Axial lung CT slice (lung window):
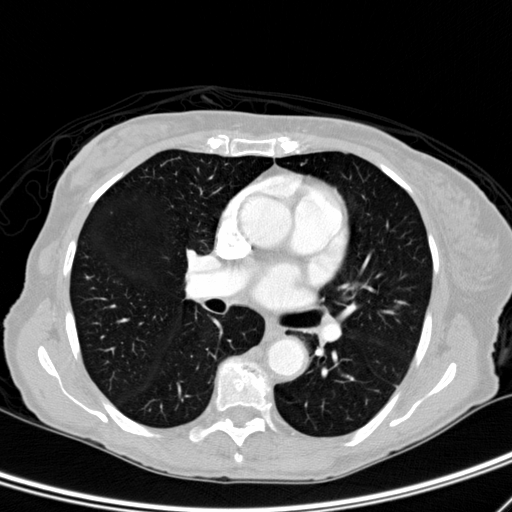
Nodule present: no